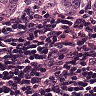
Metastatic tissue present: yes